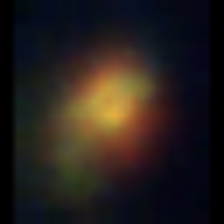
Taxon: NanoPlankton
Group: Other